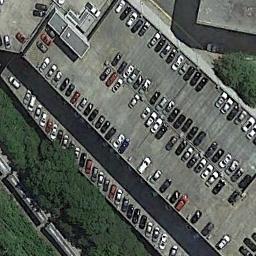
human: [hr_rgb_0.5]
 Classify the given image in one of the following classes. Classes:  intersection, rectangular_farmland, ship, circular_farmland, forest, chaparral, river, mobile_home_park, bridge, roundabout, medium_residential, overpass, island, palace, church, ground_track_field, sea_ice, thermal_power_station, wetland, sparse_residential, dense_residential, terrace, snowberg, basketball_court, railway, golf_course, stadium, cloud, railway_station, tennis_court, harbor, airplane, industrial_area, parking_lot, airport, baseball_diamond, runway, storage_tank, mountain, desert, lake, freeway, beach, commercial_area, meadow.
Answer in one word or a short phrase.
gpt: parking_lot